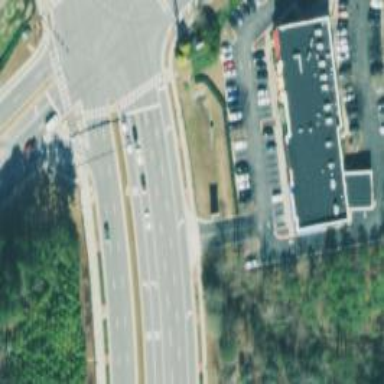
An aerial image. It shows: Marked road crossing.